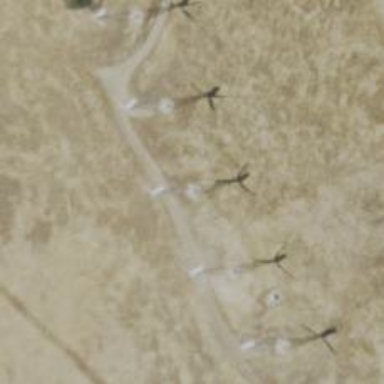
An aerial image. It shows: Wind turbine generator made by Vestas.